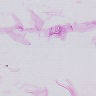
Metastatic tissue present: no